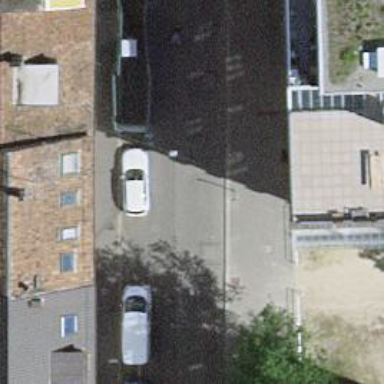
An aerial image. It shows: Residential road with asphalt surface. The road has sidewalks on both sides and opposite cycleway.